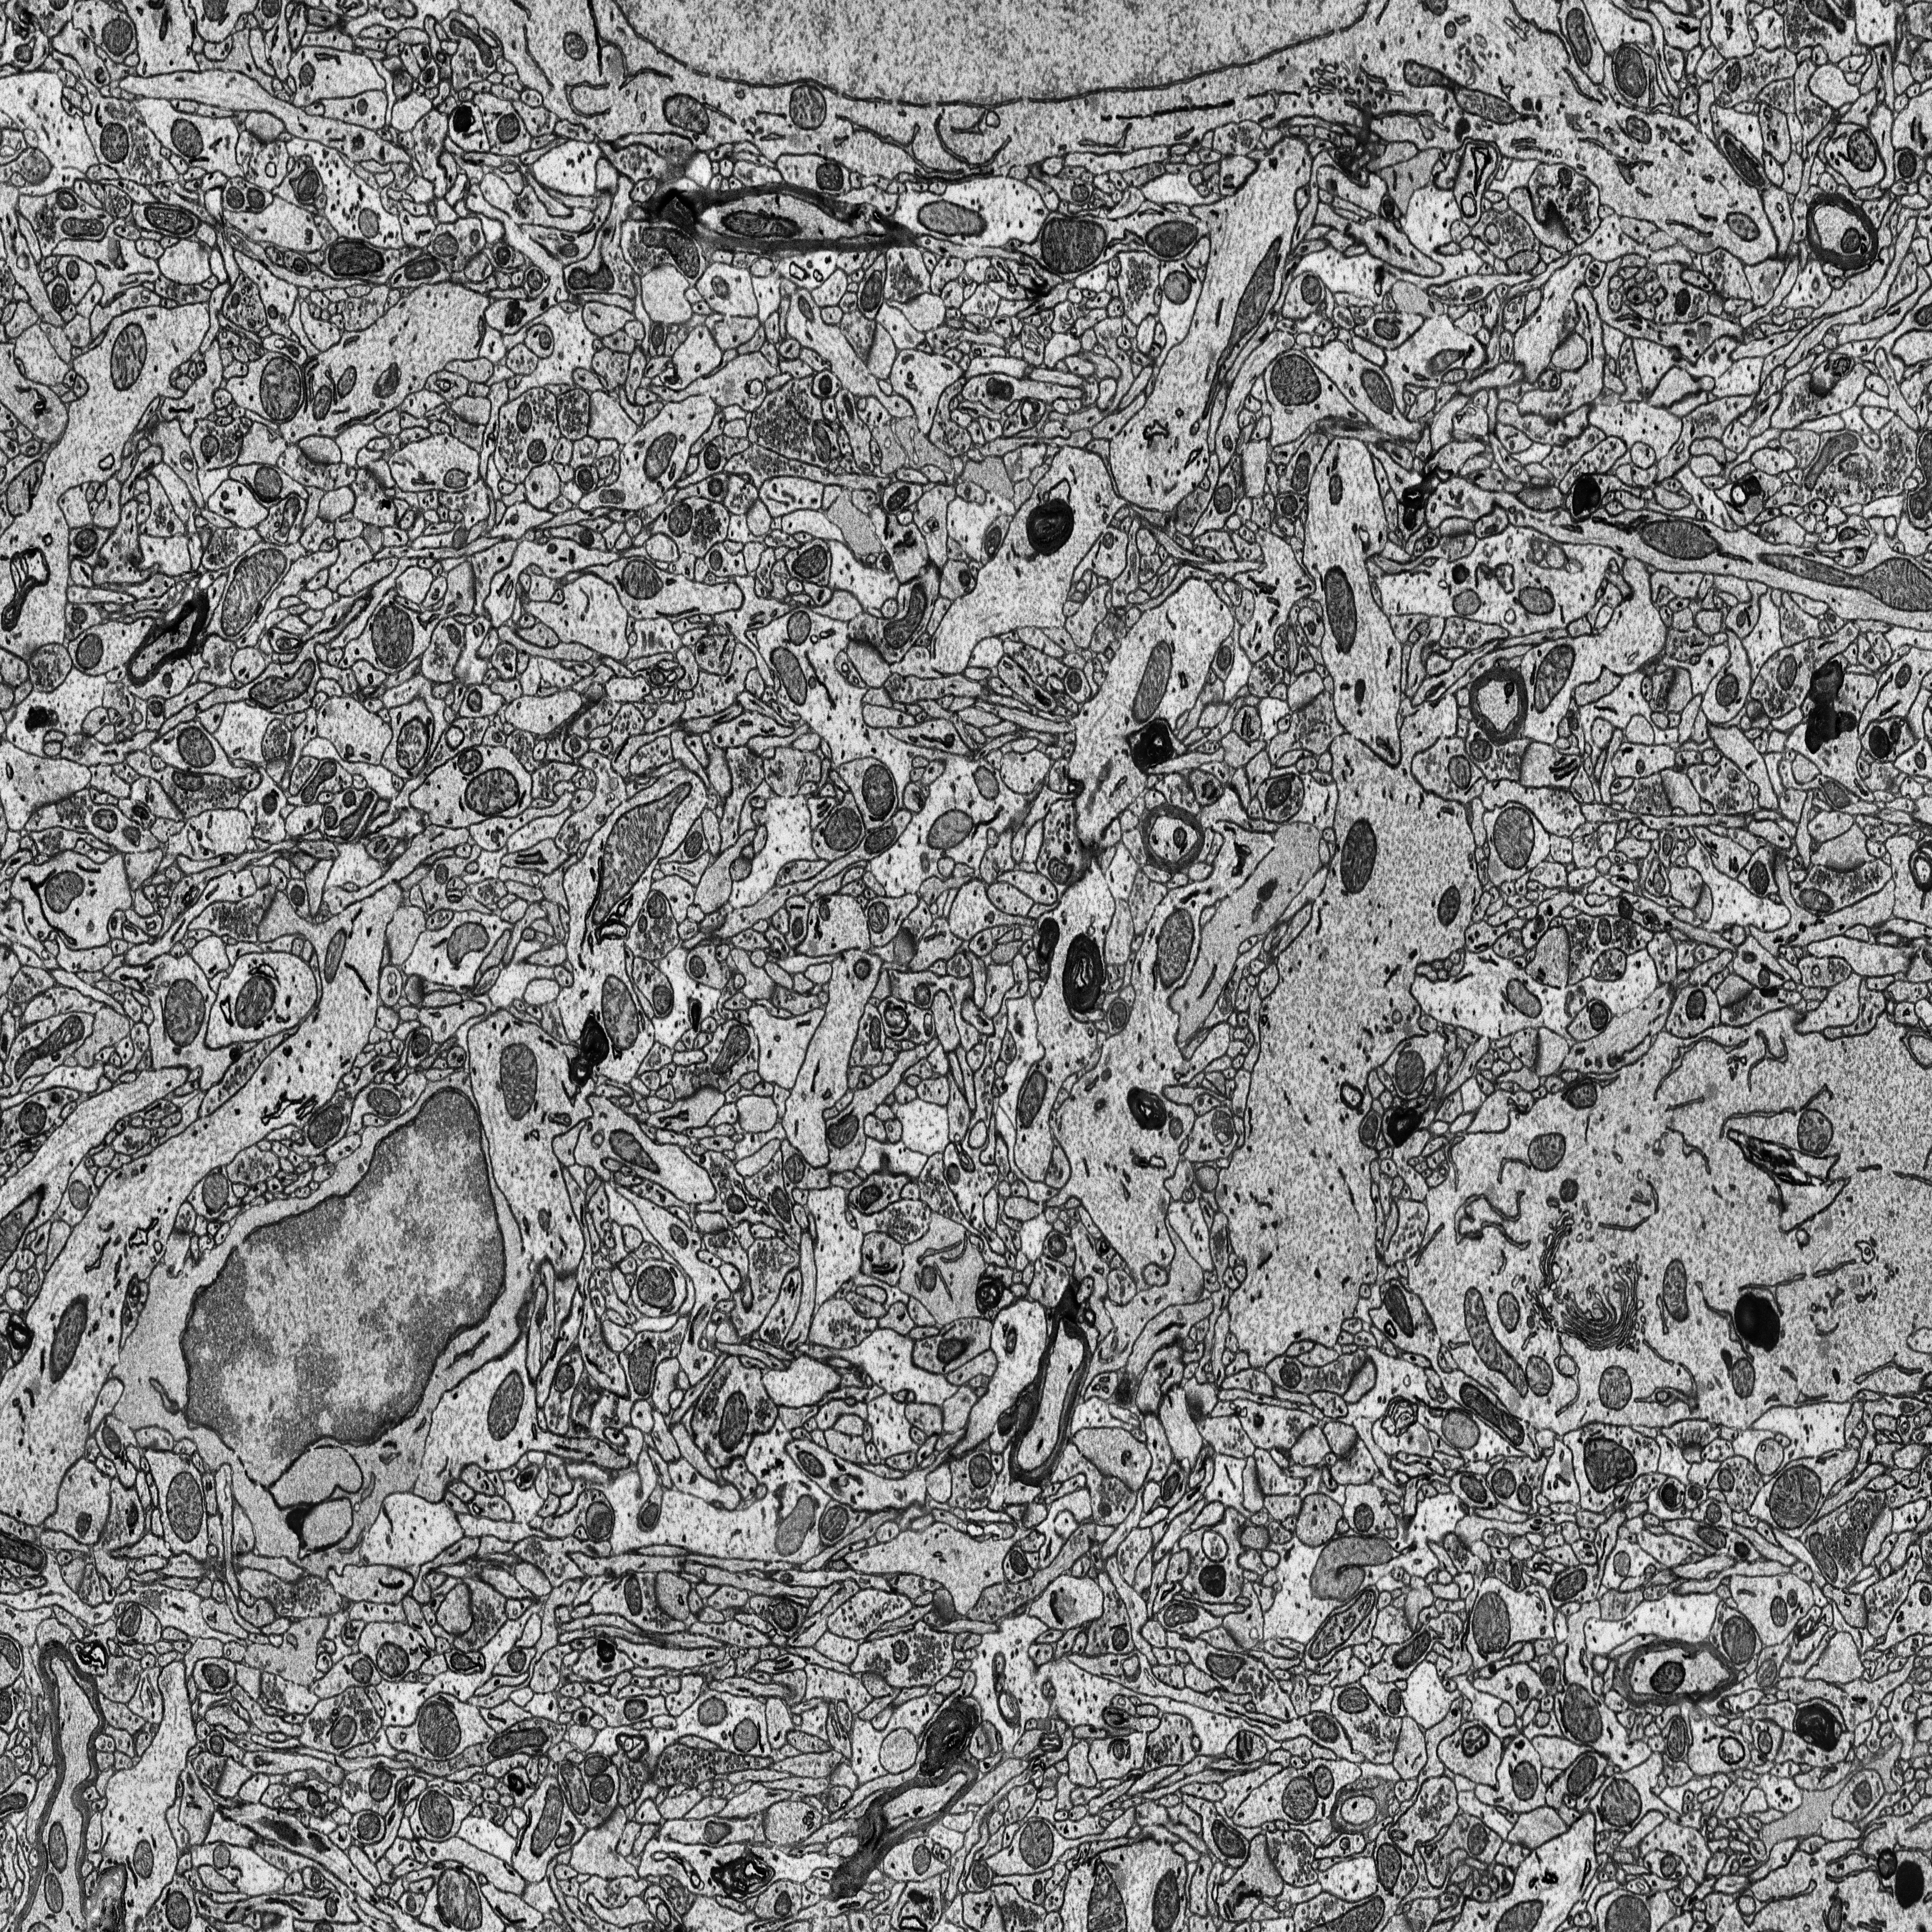
Electron microscopy slice of rat cortex tissue
Slice depth (z): 107
Mitochondria instances in slice: 374